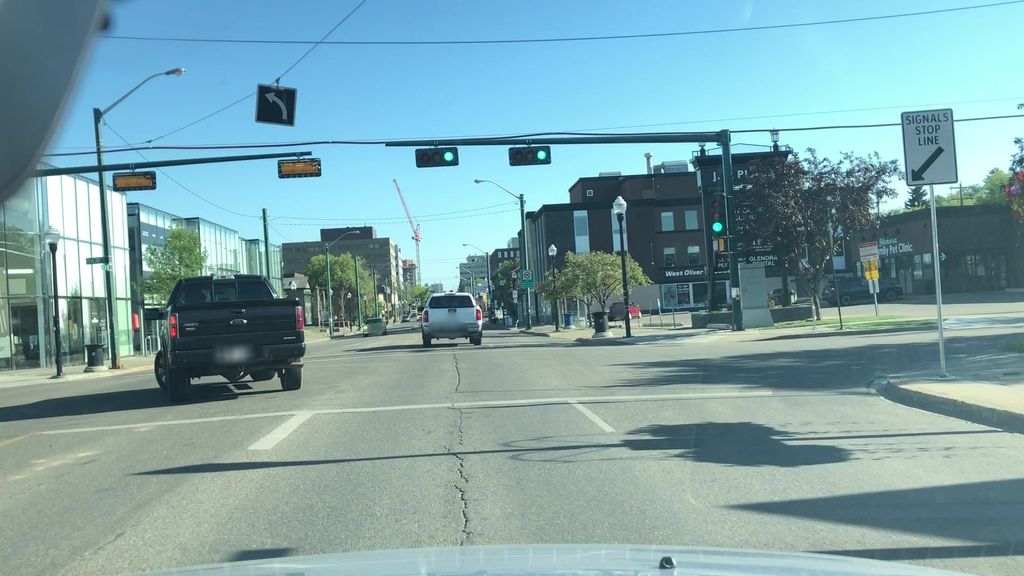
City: edmonton